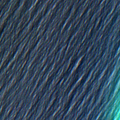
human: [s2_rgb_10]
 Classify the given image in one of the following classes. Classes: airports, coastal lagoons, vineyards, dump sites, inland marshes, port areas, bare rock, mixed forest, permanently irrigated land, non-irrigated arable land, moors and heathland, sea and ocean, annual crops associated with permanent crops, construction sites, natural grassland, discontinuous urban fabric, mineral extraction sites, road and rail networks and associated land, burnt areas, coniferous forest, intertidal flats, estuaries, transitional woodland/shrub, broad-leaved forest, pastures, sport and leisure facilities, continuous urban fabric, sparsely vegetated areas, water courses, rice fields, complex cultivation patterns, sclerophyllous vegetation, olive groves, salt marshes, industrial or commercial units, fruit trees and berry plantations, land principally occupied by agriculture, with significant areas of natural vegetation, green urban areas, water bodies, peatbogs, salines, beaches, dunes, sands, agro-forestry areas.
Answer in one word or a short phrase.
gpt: continuous urban fabric